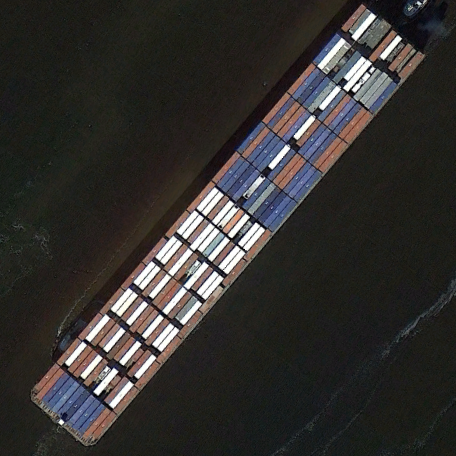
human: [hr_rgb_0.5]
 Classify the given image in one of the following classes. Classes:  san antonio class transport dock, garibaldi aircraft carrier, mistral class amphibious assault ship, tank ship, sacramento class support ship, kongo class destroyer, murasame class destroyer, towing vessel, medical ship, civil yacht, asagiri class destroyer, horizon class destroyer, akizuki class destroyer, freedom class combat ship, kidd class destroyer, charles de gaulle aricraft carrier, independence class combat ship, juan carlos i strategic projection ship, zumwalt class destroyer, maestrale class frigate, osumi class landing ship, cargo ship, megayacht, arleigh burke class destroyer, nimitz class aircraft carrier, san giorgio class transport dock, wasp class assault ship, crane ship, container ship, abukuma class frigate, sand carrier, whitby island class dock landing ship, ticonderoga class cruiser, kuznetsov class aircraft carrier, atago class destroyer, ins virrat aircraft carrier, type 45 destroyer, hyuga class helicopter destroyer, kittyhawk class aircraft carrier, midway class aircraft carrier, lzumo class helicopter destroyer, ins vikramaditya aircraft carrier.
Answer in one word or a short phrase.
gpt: Container ship